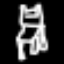
Label: chair